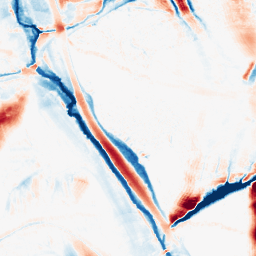
Category: morphological
Decomposition family: morphological_ellipse
Decomposition parameters: operation: average
width: 20
height: 50
Upsampling method: cubic_mitchell
Upsampling parameters: scale: 4
Upsampling scale: 4